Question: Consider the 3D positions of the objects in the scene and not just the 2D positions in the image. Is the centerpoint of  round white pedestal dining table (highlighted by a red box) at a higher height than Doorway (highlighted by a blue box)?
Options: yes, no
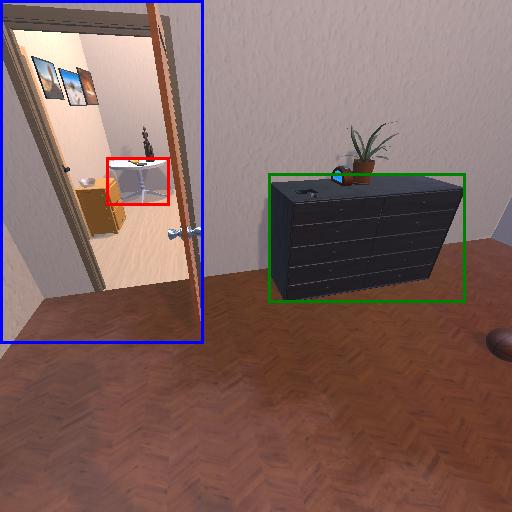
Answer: yes